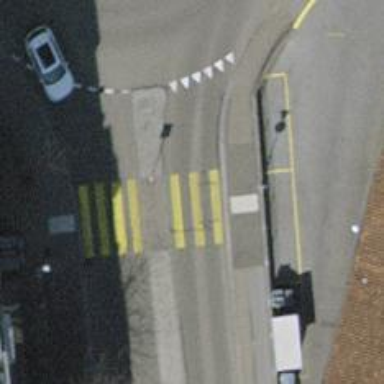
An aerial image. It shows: Kerb barrier.